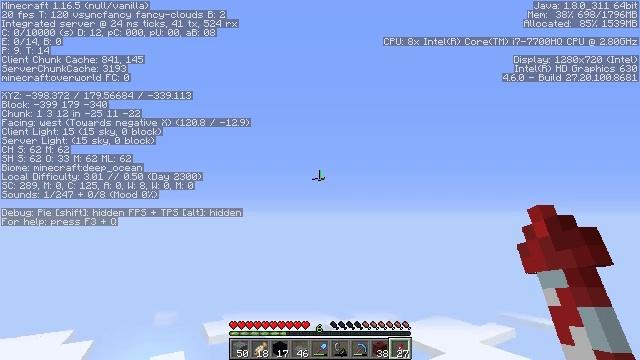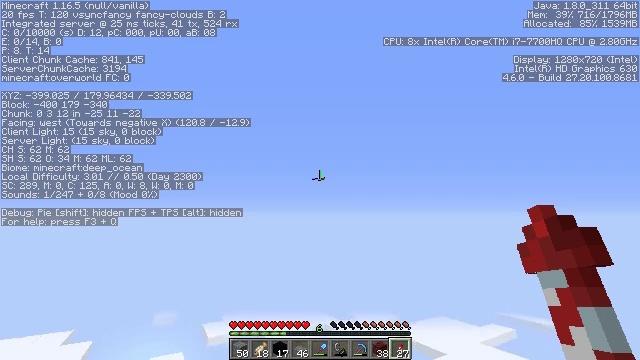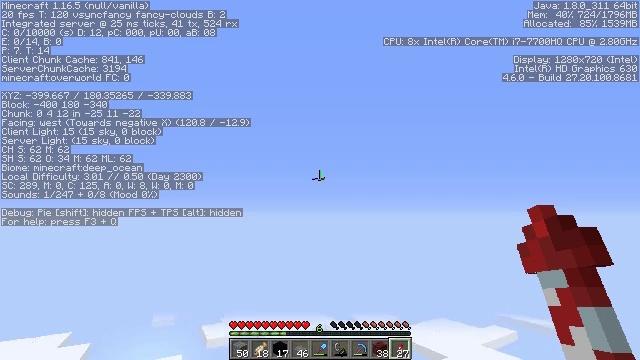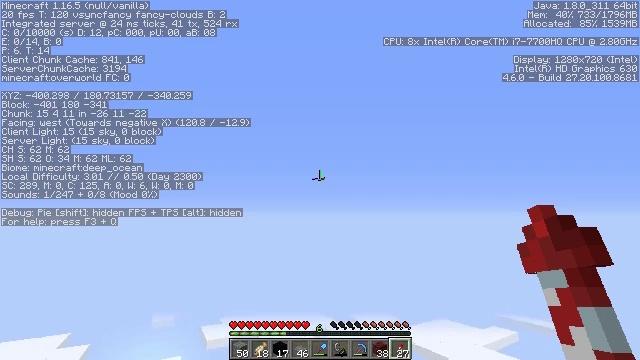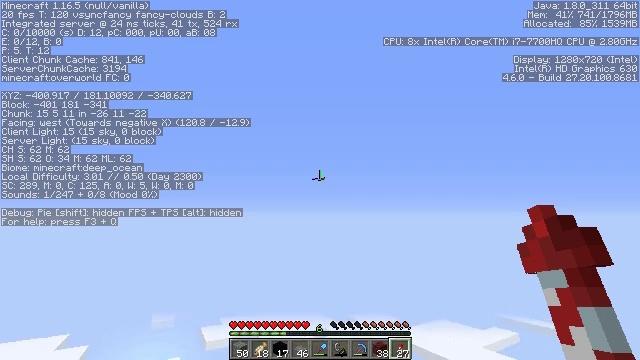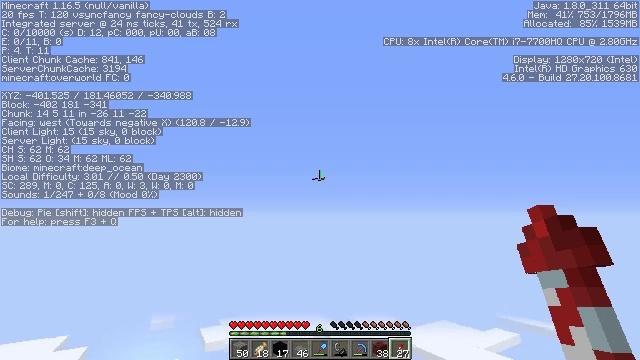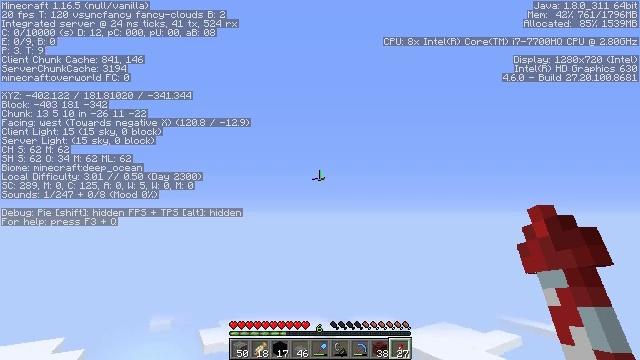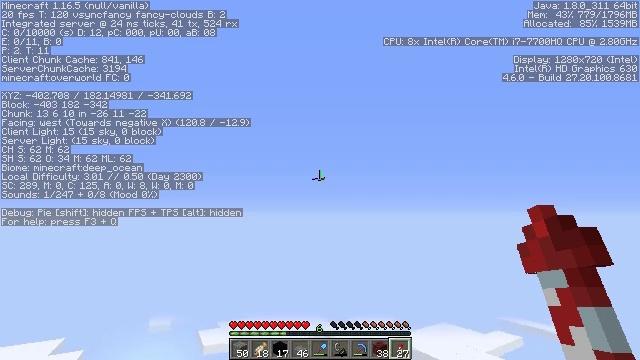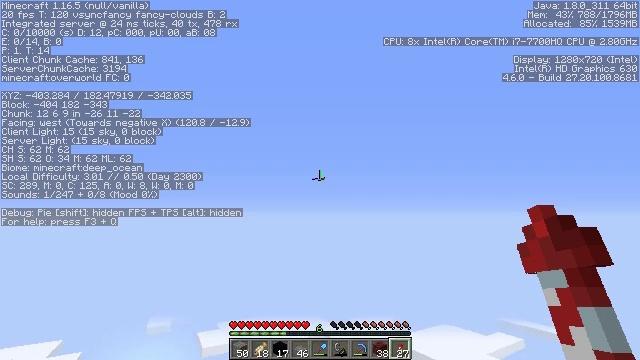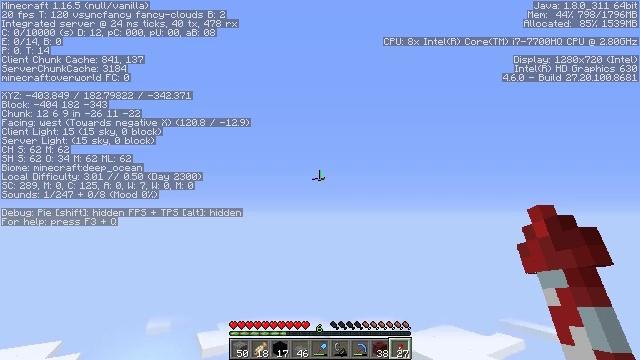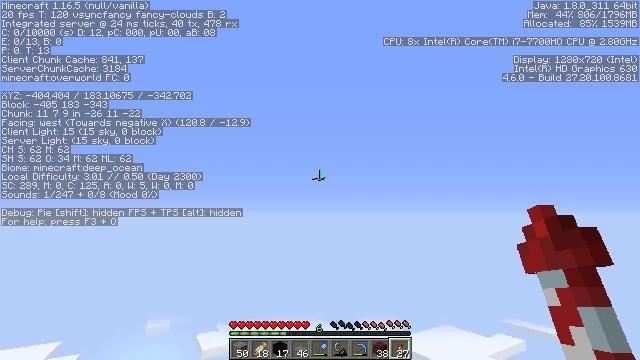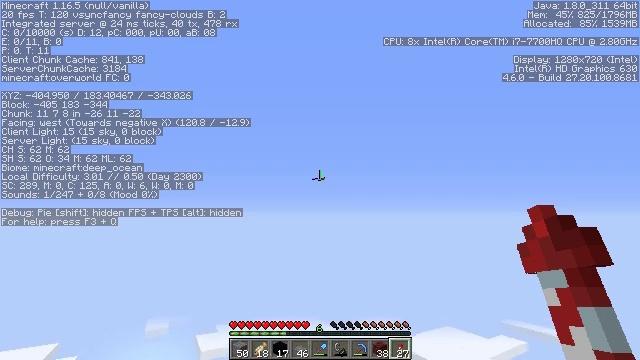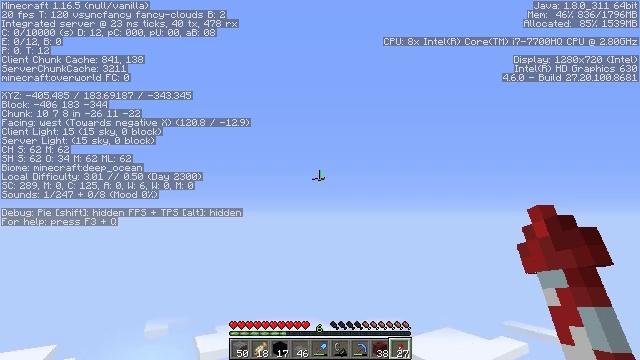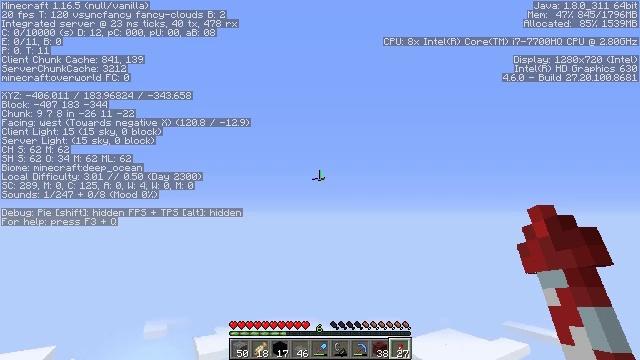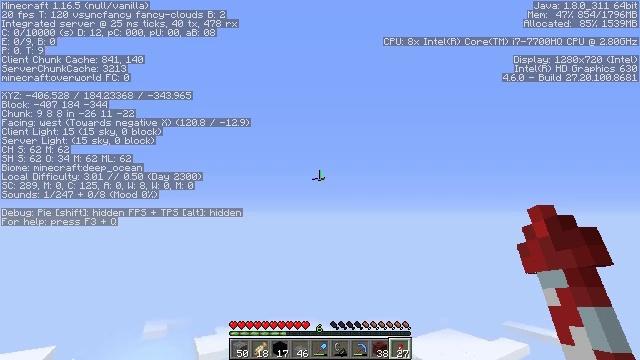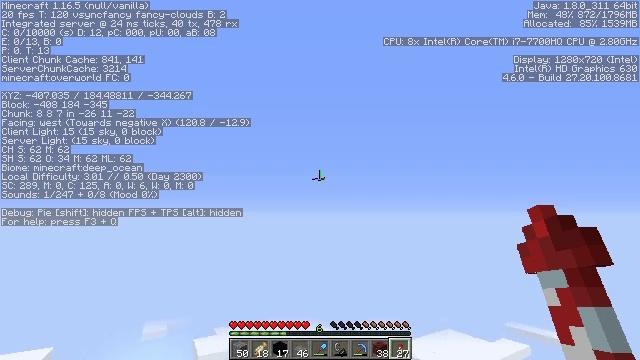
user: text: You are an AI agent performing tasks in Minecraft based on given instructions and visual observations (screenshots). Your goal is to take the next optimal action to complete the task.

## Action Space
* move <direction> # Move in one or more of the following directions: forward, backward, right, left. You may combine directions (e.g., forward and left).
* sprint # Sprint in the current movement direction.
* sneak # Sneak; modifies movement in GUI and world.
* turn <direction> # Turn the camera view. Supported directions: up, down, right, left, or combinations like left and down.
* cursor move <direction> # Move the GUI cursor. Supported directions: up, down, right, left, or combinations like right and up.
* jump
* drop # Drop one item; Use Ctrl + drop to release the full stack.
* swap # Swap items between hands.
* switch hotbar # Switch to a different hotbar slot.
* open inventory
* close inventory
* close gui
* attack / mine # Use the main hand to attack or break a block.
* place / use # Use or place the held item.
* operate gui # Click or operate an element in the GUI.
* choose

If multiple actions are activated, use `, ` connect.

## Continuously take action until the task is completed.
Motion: motion action
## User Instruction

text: Collect black concrete powder by breaking it.
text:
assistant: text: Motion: no_op
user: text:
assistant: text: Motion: no_op
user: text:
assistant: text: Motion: no_op
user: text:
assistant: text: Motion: no_op
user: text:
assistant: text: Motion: no_op
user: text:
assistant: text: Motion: no_op
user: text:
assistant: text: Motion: no_op
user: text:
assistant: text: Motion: no_op
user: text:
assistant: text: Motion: no_op
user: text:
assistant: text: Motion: no_op
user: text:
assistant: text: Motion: no_op
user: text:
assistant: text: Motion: no_op
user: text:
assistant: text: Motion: no_op
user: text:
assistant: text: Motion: no_op
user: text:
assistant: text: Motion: no_op
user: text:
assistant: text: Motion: no_op
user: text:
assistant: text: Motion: no_op
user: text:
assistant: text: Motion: no_op
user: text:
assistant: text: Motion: no_op
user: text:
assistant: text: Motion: no_op
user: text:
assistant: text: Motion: no_op
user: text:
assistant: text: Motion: no_op
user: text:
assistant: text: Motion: no_op
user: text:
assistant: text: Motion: no_op
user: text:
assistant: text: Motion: no_op
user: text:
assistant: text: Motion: no_op
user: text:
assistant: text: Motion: no_op
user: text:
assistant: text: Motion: no_op
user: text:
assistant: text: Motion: no_op
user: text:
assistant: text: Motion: no_op